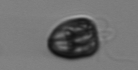
Label: Pyramimonas_morphotype1